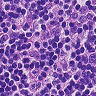
Metastatic tissue present: no